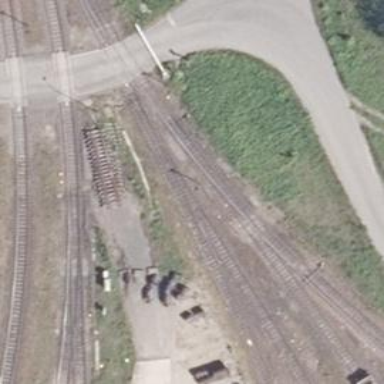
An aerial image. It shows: Railway switch.